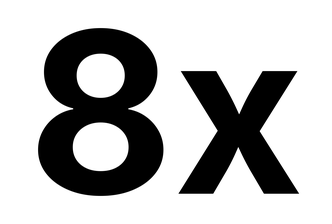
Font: Inter_Bold